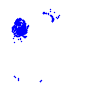
Particle: electron